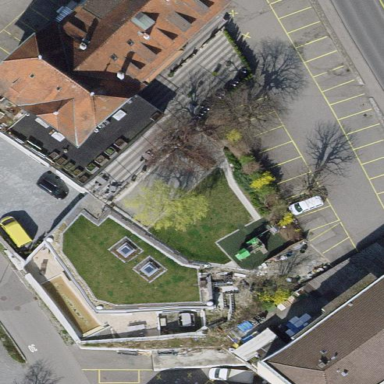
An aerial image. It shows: Outdoor seating area for leisure land.